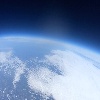
Label: cloud